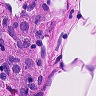
Metastatic tissue present: no